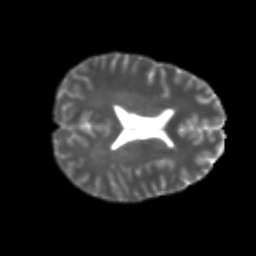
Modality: T2w
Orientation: axial
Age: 26
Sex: female
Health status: healthy
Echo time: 0.074 s